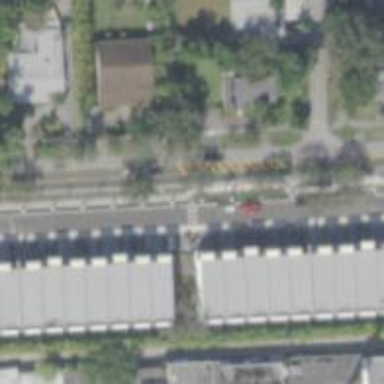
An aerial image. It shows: Footway along the road.